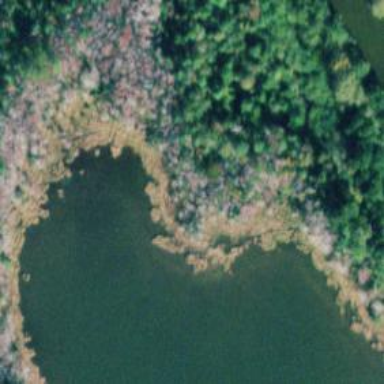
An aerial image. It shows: Swamp wetland with needleleaved vegetation.